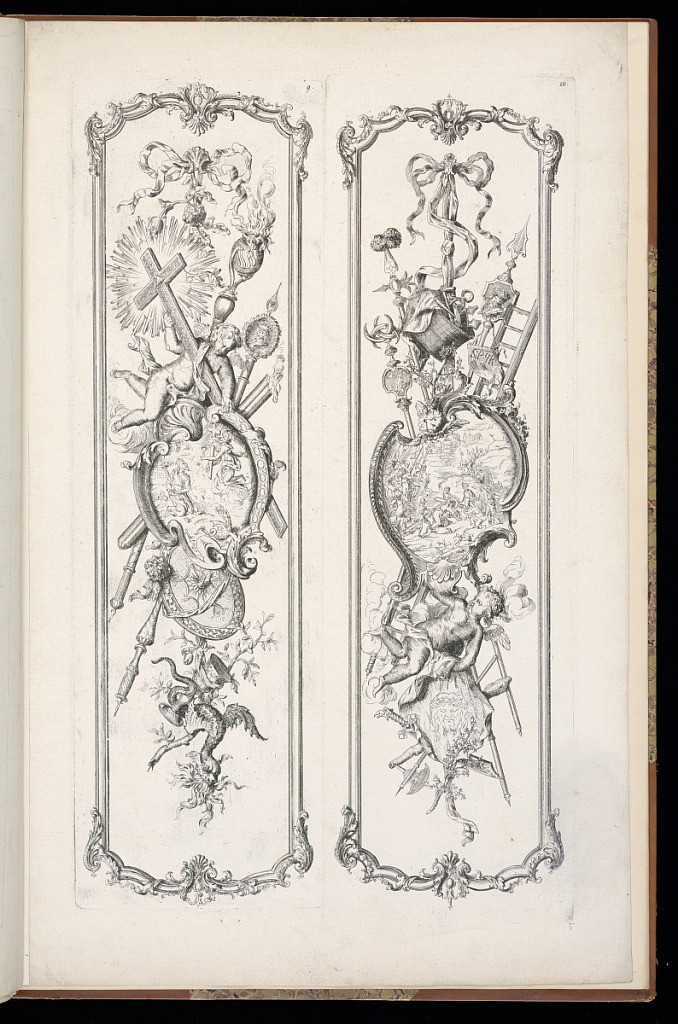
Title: Designs for Carved Trophies
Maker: François Roumier, French, 16..–1748
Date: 1740-1748
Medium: Etching and engraving on laid paper
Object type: Bound print
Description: Page printed with two narrow plates of trophies set within frames with acanthus leaves, scrolls, and shells at the top and the bottom. The trophy of the left plate features a cartouche with an Old Testament scene of Christ on Mount Golgotha, a dragon, and an angel holding a cross. The trophy on the right plate features a cartouche with an Old Testament scene of Christ carrying the cross, and weaponry. Neither plate is signed; both are numbered.